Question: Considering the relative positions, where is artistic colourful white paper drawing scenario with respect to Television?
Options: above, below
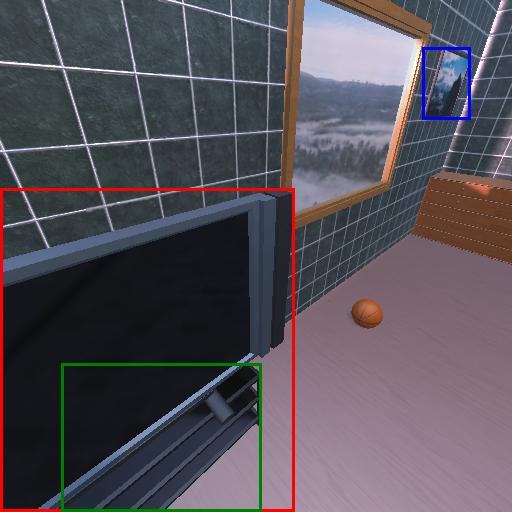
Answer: above